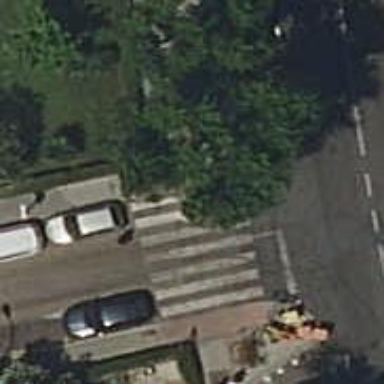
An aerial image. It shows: Zebra crossing on footway.